Question: I am trying to start making my own libraries avaialble as packages prior to compiling my Apps with these packages hence modularising my code. For years I've 'sort of' understood packages, breathing a sigh of relief when I load a component package and click on 'Install' and it does. I understand that the process of installing a component (or components) is via the creation of a BPL which is then registered with the IDE.
Where I begin to get lost is how to make files available so that I can compile with EITHER a package OR pre-compiled dcu's (like the third party vendors do) and without pointing my project at the source code all the time. I can create a package with the following settings:

where I've specified that all my output will go into 'c:\scratch\wow'. After a build I find TEST.BPL, TEST.DCP and lots of DUC's. Now, when I point another project at this folder to use the DCU's, I get a missing DFM error (one of the units is a form). Should I be manually copying needed DFM's into this output folder? The DPK knows about this form, so why do I not get the DFM copied for me? I presume that using TEST.BPL, that file contains everything, but I wish to work in the two modes. Of course I can get around this by including the source folder in my project search path to find the DFM but third party libraries seem to already have the DFM's in their output folder. Did they install them there using the installer?
Thanks
instead
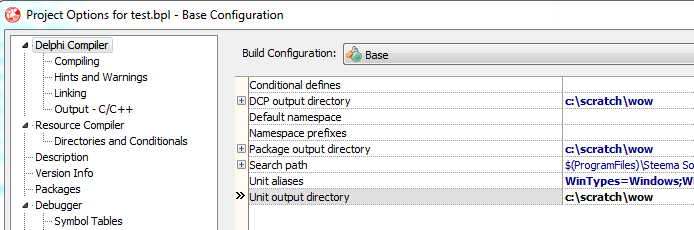
Answer: Yes, you should copy the .dfm to the directory with the compiled units (.dcus), if that is the only directory you want in your search path. The BPL will of course contain the .dfms, and you need a .dcp to be able to link a BPL with your app.
Third party tools must have put the .dfms together with the .dcus in the directory using their installer, indeed.